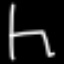
Label: chair